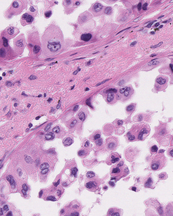
Tumor epithelial tissue: yes
Tumor-associated stroma tissue: yes
Normal tissue: no